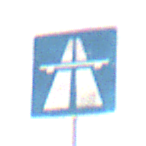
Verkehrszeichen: Autobahn
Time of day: SunriseSunset
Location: Outdoor (Nature)
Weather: Clear
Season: NotSpecified
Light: Natural